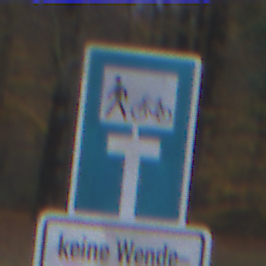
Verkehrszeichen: SackgasseRadverkehrFussgaengerDurchlaessig
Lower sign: HinweisGeaenderteVorfahrtVerkehrsfuehrungVerkehrsregelung3
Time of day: SunriseSunset
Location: Outdoor (Nature)
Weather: PartlyCloudy
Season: Autumn
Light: Natural